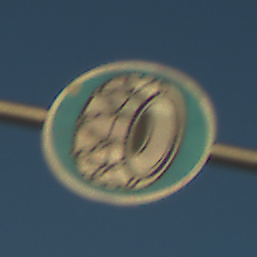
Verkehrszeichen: SchneekettenVorgeschrieben
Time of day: SunriseSunset
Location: Outdoor (Beach)
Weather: Clear
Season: NotSpecified
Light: Natural